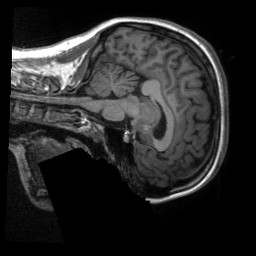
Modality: T1w
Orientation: sagittal
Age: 20
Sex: female
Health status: healthy
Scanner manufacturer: siemens
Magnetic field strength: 3 T
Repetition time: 2.3 s
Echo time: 0.00229 s